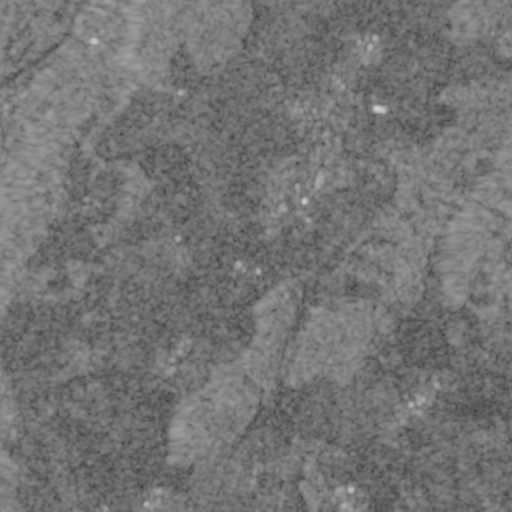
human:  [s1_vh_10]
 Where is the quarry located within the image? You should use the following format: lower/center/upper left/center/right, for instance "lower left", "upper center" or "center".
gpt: The quarry is located in the lower right of the image.
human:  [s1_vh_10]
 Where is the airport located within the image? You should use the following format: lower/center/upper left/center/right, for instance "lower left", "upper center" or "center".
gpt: There is no airport in the image.

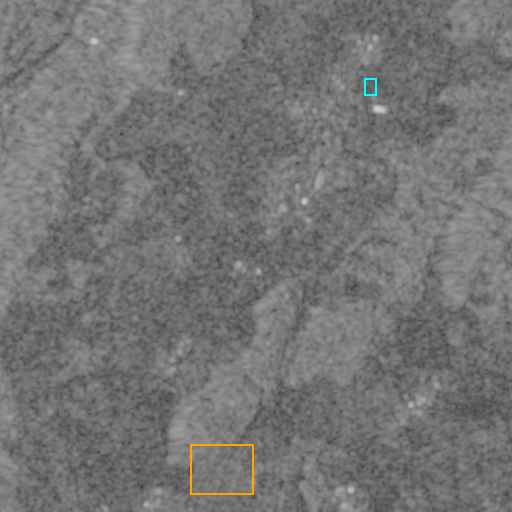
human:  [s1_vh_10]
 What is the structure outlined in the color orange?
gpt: The structure outlined in orange is a crop field.
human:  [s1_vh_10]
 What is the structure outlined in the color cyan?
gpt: The structure outlined in cyan is a park.
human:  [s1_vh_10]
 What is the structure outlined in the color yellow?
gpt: There is no yellow outline.